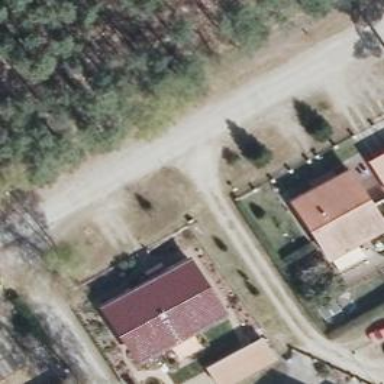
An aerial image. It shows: Paved residential road.